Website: walmart
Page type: payment
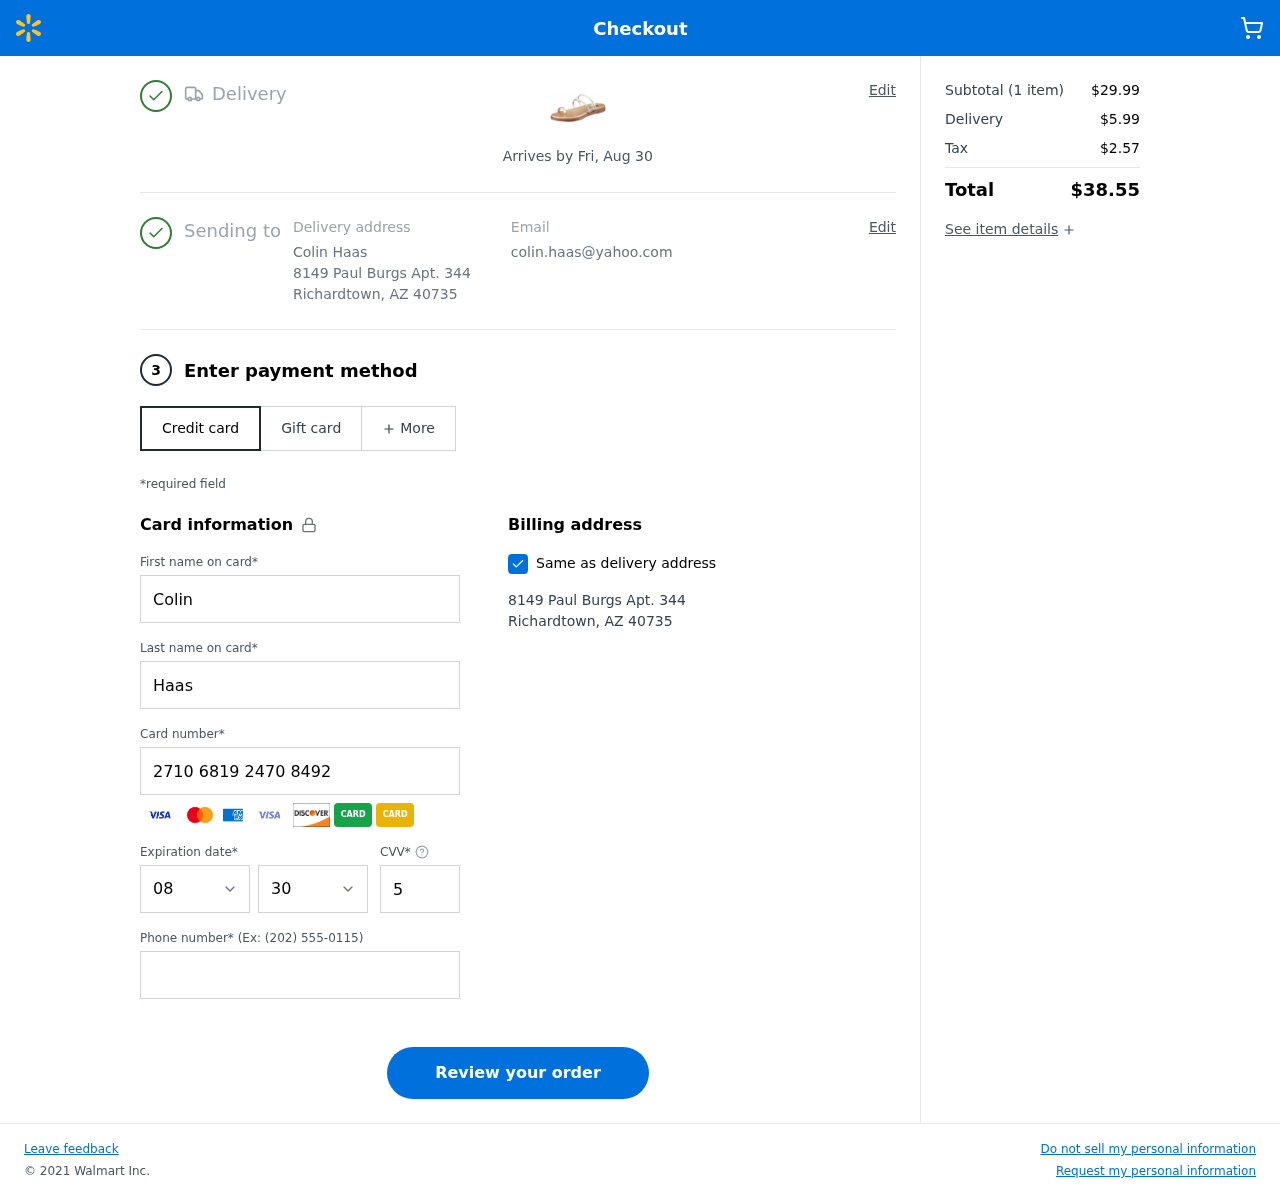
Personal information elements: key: PII_CARD_CVV
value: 523
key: PII_CARD_EXPIRY_MONTH
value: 08
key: PII_CARD_EXPIRY_YEAR
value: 30
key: PII_CARD_NUMBER
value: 2710 6819 2470 8492
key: PII_CITY
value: Richardtown
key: PII_EMAIL
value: colin.haas@yahoo.com
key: PII_FIRSTNAME
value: Colin
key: PII_FULLNAME
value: Colin Haas
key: PII_LASTNAME
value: Haas
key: PII_PHONE
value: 2943079352
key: PII_POSTCODE
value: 40735
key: PII_STATE_ABBR
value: AZ
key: PII_STREET
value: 8149 Paul Burgs Apt. 344
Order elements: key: ORDER_DELIVERY_DATE
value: Arrives by Fri, Aug 30
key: ORDER_NUM_ITEMS
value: (1 item)
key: ORDER_SUBTOTAL
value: $29.99
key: ORDER_SHIPPING_COST
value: $5.99
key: ORDER_TAX
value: $2.57
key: ORDER_TOTAL
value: $38.55